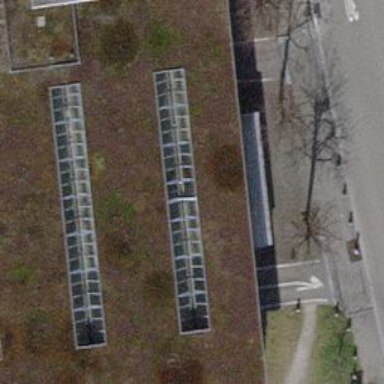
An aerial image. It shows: Parking entrance.